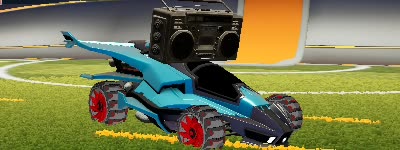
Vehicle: aftershock